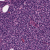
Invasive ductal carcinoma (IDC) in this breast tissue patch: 1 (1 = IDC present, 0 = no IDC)